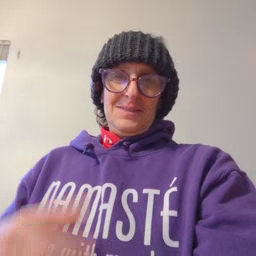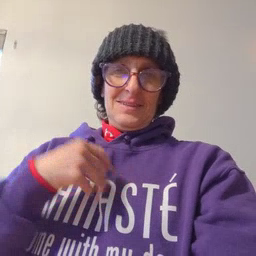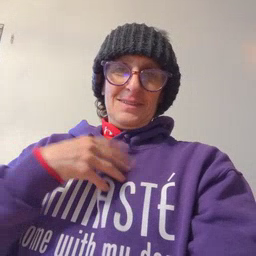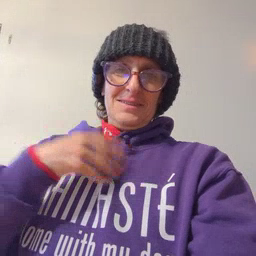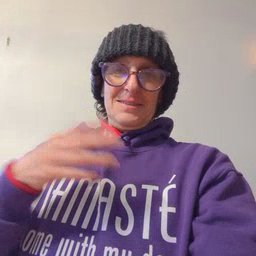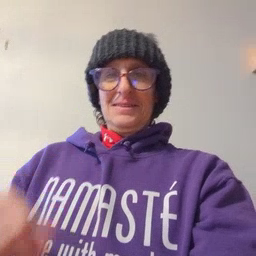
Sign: white